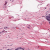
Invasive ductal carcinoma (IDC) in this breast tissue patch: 0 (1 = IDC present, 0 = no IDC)